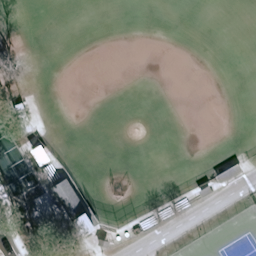
Label: baseball diamond